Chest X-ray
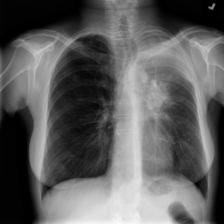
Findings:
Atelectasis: positive
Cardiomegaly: negative
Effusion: negative
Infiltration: negative
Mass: negative
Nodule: positive
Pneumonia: negative
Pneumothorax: negative
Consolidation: negative
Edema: negative
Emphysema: negative
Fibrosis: negative
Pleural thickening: negative
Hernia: negative